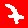
Digit: 7